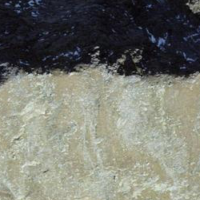
EUNIS habitat code: 48
Species observed at this site:
Saxifraga exarata